Question: I am trying to change a commit that is 39 commits old (there is 39 commits ahead of this one).
I only need to change a few lines in only one file.
Here's what I have done thanks <URL>
'''
git rebase --interactive e0ea83ac7c68df747705e3f39864cd4931416ae4^
'''
I wrote 'edit' instead of pick to the line next to this commit, inputed 'Control+X' on nano, typed "Y", then enter, and I got:
'''
shideneyu project/nuddz/public(master) ✔️"git rebase --interactive e0ea83ac7c68df747705e3f39864cd4931416ae4^ [19:02:01]
Stopped at e0ea83a... Migrated every Reponse + ProvisionalReponse data to Answer
You can amend the commit now, with
git commit --amend
Once you are satisfied with your changes, run
git rebase --continue
'''
Here is the problem: I cannot make the necessary changes since the version of the file is already too recent. The file that I got under my eyes is not the one that I had when I commited that commit. Indeed, that file under my eyes is the same than the most recent commit !
Maybe that there is an hint here, when I do git log, here is what I got:
'''
shideneyu ~/project/nuddz(02b5f2c) ✔️"git log
commit 02b5f2c9c4987d433329b172c9cda28bf74d9db8
Author: sidney <shiden**@gmail.com>
Date: Mon May 12 15:20:01 2014 +0200
Migrated every Reponse + ProvisionalReponse data to Answer
commit 75468d2a2dba8d06540781b6a13783610130eed8
Author: Alexis <*****@yahoo.fr>
Date: Mon May 26 10:44:40 2014 +0200
Moved debugger gem in developpment
commit 2ff563c63ce395f72b1f9acb4a0de7c0d64fb204
Author: Alexis <*****@yahoo.fr>
Date: Fri May 23 19:30:31 2014 +0200
Assets precompile before Heroku push
[...]
'''
I truncated in purpose (too many records). I don't think that it is normal. The chronology (12 may is the most recent? How come the 26 May exists then if I want to change a commit that existed a dozen days ago if the recent changes exist?) is weird.
I aborted the rebase with 'rebase --abort', then looked on the differences of the different commits: I am right, I am not crazy, this is the truth, rebase didn't changed the local files to the version they should be 39 commits ago.
How can I make that change then? What should I do?
EDIT: I upload this screenshot which shows the differences while looking at the logs thanks to 'gitk --all', and visualizing the specific file with 'cat Gemfile' while doing 'git rebase --interactive e0ea83ac7c68df747705e3f39864cd4931416ae4^'

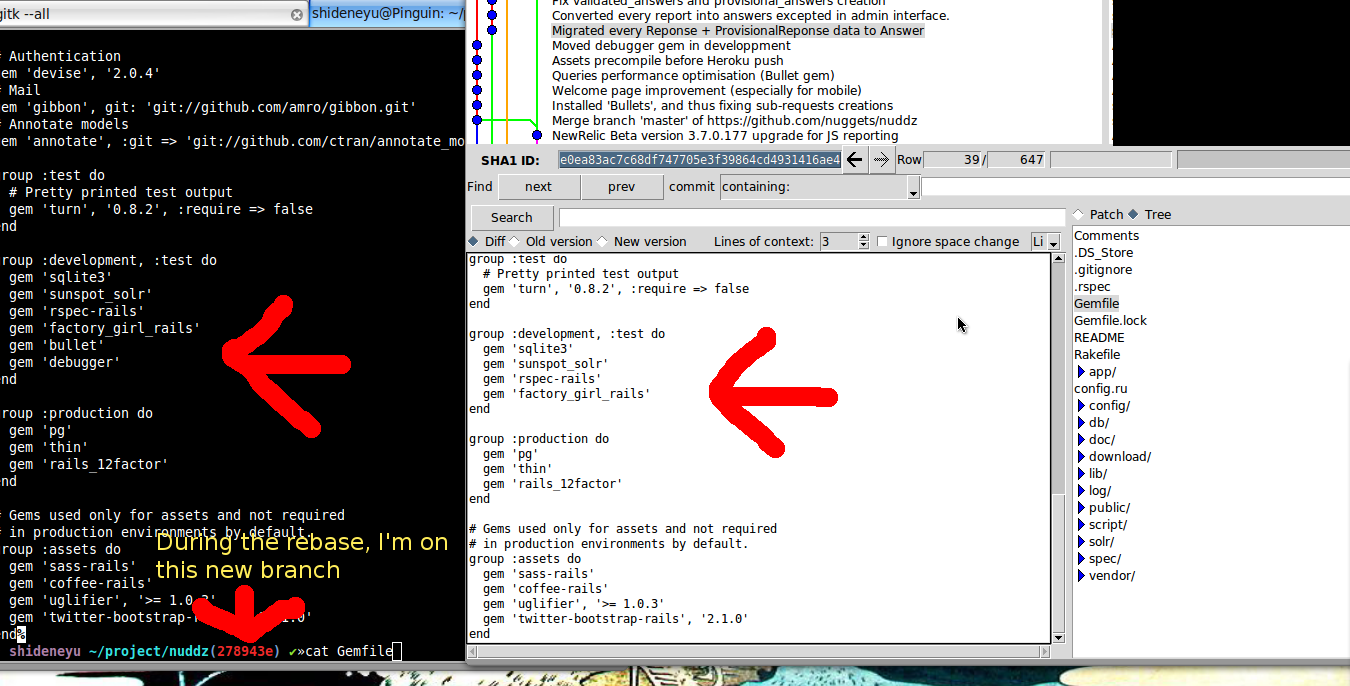
Answer: If I wanted to change the contents of an old commit i would remove it and merge it back to the top of the branch.
'''
git checkout <your_branch>
git revert <old_commit>
git merge <old_commit>
'''
Do your updates... and then
'''
git commit --amend -m "Re-applying <old_commit> with the addition of <blablabla>"
'''
I think it's nice to be able to see that this has been done in the history of the branch so there is no confusion later on.
If you want to keep cleaner, then use a temporary branch for the cleanup job and integrate it on your branch with ONE new version.
'''
git checkout -b <temp_branch> <your_branch>
git revert <old_commit>
git merge <old_commit>
'''
Do your updates... and then
'''
git commit --amend -m "..."
git checkout <your_branch>
git merge --squash <temp_branch>
git commit --amend -m "Explain what was done"
'''